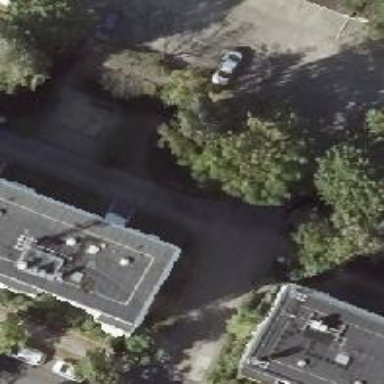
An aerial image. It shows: Concrete driveway designated as service road.